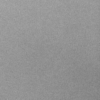
Label: dusty